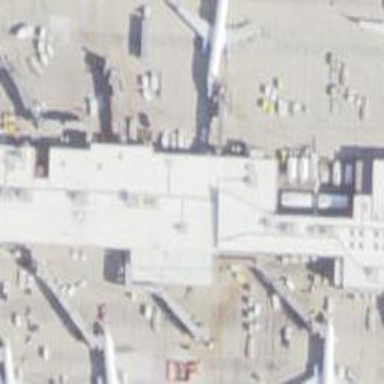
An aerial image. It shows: Airport gate.